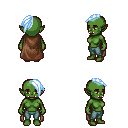
a pixel art fantasy rpg character, female body template, orc, green skin, brown cape, teal pants, white cyan long mohawk hairstyle, four views (front, back, left, right), 2x2 character sprite sheet, small pixel art, hard edges, no anti-aliasing